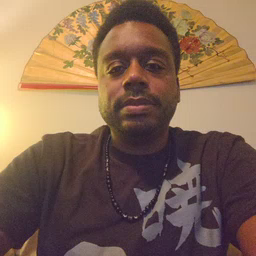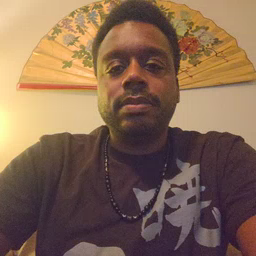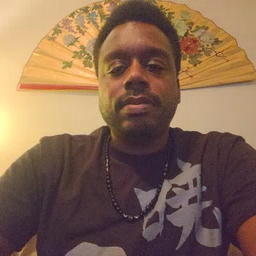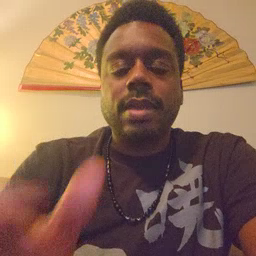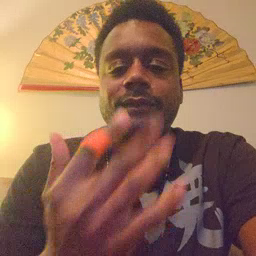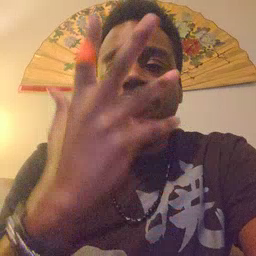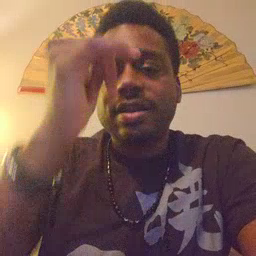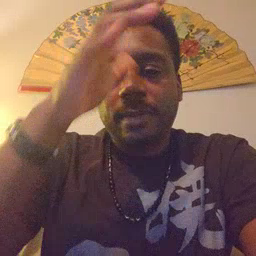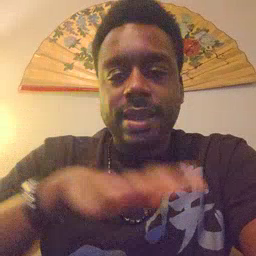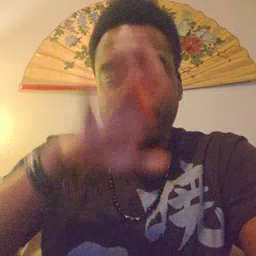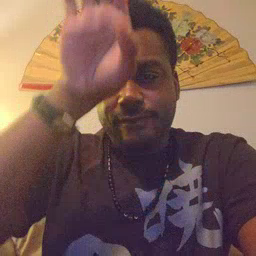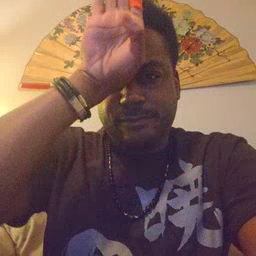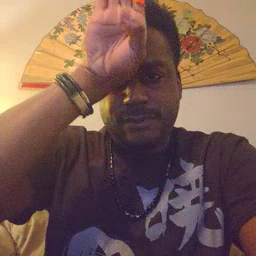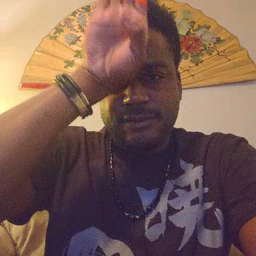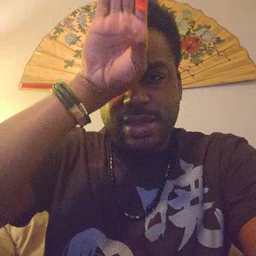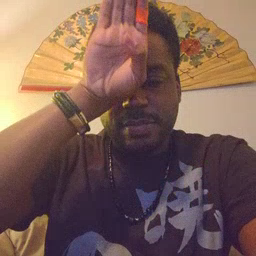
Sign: fireman